Question: I am working on a Jstree with context menu plugin but there are few issues.
This is how my tree is getting rendered in browser(tested in both chrome as well as mozilla).

<URL>
There is not a single error on chromeDev console as well as firebug console.
'''
<link href="http://medialize.github.io/jQuery-contextMenu/src/jquery.contextMenu.css">
<link href="rhttp://static.jstree.com/3.0.8/assets/dist/themes/default/style.min.css">
<link href="http://static.jstree.com/3.0.8/assets/bootstrap/css/bootstrap.min.css">
</head>
<body>
<div id="jstree1">
</div>
</body>
'''
'''
<script type="text/javascript">
function demo_create() {
var ref = $('#jstree1').jstree(true),
sel = ref.get_selected();
if(!sel.length) { return false; }
sel = sel[0];
sel = ref.create_node(sel, {"type":"file"});
if(sel) {
ref.edit(sel);
}
};
function demo_rename() {
var ref = $('#jstree1').jstree(true),
sel = ref.get_selected();
if(!sel.length) { return false; }
sel = sel[0];
ref.edit(sel);
};
function demo_delete() {
var ref = $('#jstree1').jstree(true),
sel = ref.get_selected();
if(!sel.length) { return false; }
ref.delete_node(sel);
};
function getJSON() {
// var v = $('#data').jstree(true).get_json('#', {flat:true});
var v = $('#jstree1').jstree(true).get_json('#', { 'flat': true });
var mytext = JSON.stringify(v);
console.log("tree=> "+mytext);
}
$(document).ready(function(){
$('#jstree1').jstree({
"core" : {
"check_callback" : true,
"themes": {
"name": "default-dark",
"dots": true,
"icons": true
},
"themes" : {
"theme" : "apple"
},
'data' : [
'Simple root node',
{
'id' : 'node_2',
'text' : 'Root node with options',
'state' : { 'opened' : true, 'selected' : true },
'children' : [ { 'text' : 'Child 1' }, 'Child 2']
}
]
},
"plugins" : [ "themes","contextmenu","dnd" ]
});
});
</script>
<script src="http://code.jquery.com/jquery-1.11.0.js"></script>
<script src="http://static.jstree.com/3.0.8/assets/dist/jstree.min.js"></script>
<script src="http://medialize.github.io/jQuery-contextMenu/src/jquery.contextMenu.js"></script>
<script type="text/javascript">
function demo_create() {
var ref = $('#jstree1').jstree(true),
sel = ref.get_selected();
if(!sel.length) { return false; }
sel = sel[0];
sel = ref.create_node(sel, {"type":"file"});
if(sel) {
ref.edit(sel);
}
};
function demo_rename() {
var ref = $('#jstree1').jstree(true),
sel = ref.get_selected();
if(!sel.length) { return false; }
sel = sel[0];
ref.edit(sel);
};
function demo_delete() {
var ref = $('#jstree1').jstree(true),
sel = ref.get_selected();
if(!sel.length) { return false; }
ref.delete_node(sel);
};
function getJSON() {
// var v = $('#data').jstree(true).get_json('#', {flat:true});
var v = $('#jstree1').jstree(true).get_json('#', { 'flat': true });
var mytext = JSON.stringify(v);
console.log("tree=> "+mytext);
}
$(document).ready(function(){
$('#jstree1').jstree({
"core" : {
"check_callback" : true,
"themes": {
"name": "default-dark",
"dots": true,
"icons": true
},
"themes" : {
"theme" : "apple"
},
'data' : [
'Simple root node',
{
'id' : 'node_2',
'text' : 'Root node with options',
'state' : { 'opened' : true, 'selected' : true },
'children' : [ { 'text' : 'Child 1' }, 'Child 2']
}
]
},
"plugins" : [ "themes","contextmenu","dnd" ]
});
});
</script>
'''
please suggest me the changes.
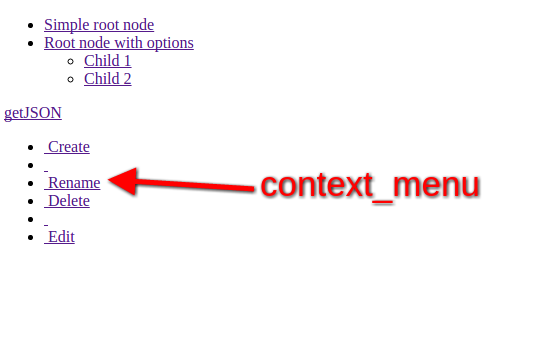
Answer: Instead of this:
'''
<link href="rhttp://static.jstree.com/3.0.8/assets/dist/themes/default/style.min.css">
'''
Use this:
'''
<link rel="stylesheet" href="http://static.jstree.com/3.0.8/assets/dist/themes/default/style.min.css">
'''
Notice the missing "r" in the beginning of the URL - it is a typo.
But keep in mind hotlinking like this is frowned upon - jstree.com is not a CDN, you can use a real CDN:
'''
http://cdnjs.cloudflare.com/ajax/libs/jstree/3.0.8/themes/default/style.min.css
http://cdnjs.cloudflare.com/ajax/libs/jstree/3.0.8/jstree.min.js
'''
I will even recommend you use 3.1.1 which is fully backward compatible with 3.0.8, but has a lot of bug fixes.